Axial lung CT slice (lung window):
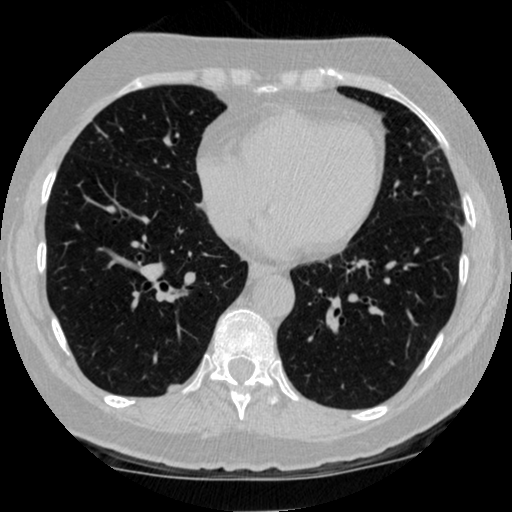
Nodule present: no